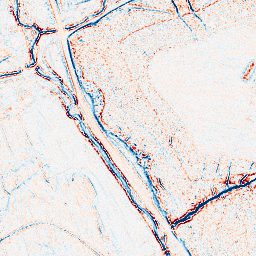
Category: edge_preserving
Decomposition family: bilateral
Decomposition parameters: d: 5
sigma_color: 50
sigma_space: 75
Upsampling method: linear_exact
Upsampling parameters: scale: 2
Upsampling scale: 2